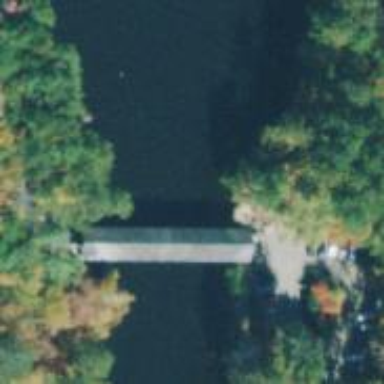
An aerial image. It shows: Unclassified road with covered bridge.